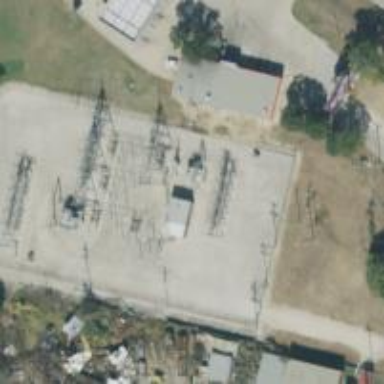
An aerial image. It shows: Switch used for power control.